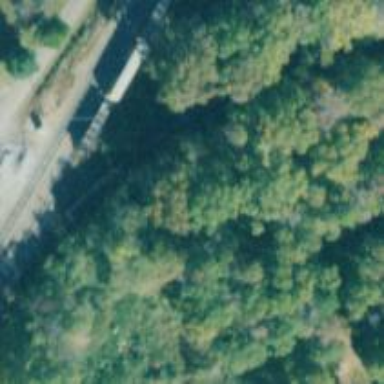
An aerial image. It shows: Storage track in railway yard.